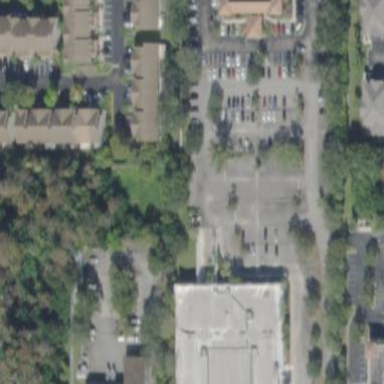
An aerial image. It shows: Parking area with surface.